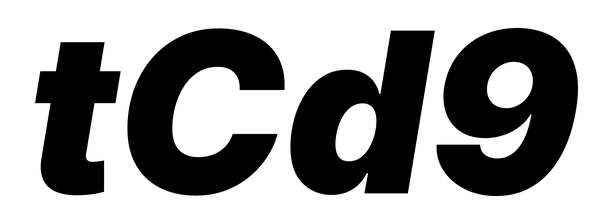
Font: Inter-Italic_Black_Italic